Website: walmart
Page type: address-validator
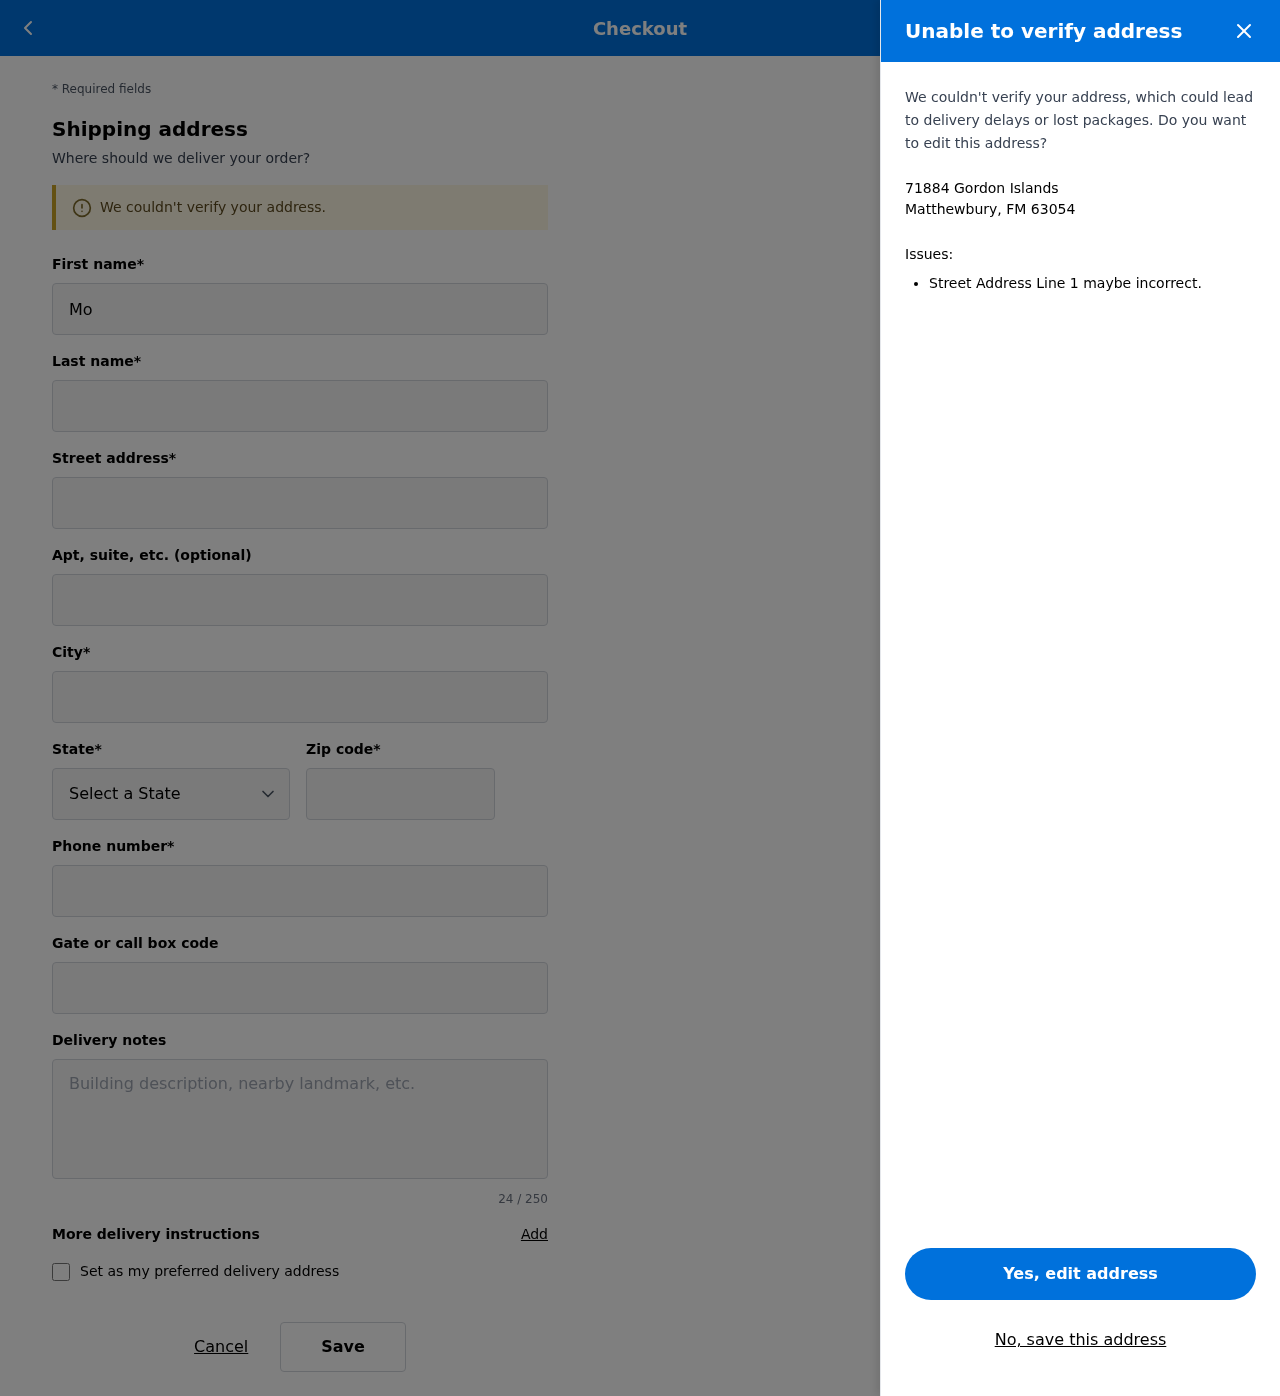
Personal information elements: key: PII_CITY_STATE_ZIP
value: Matthewbury, FM 63054
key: PII_DELIVERY_INSTRUCTIONS
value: Place behind screen door
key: PII_STATE_ABBR
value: FM
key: PII_STREET
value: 71884 Gordon Islands
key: PII_FIRSTNAME
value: Morgan
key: PII_LASTNAME
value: Johnson
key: PII_CITY
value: Matthewbury
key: PII_POSTCODE
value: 63054
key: PII_PHONE
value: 4749245776
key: PII_SECURITY_CODE
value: BN49